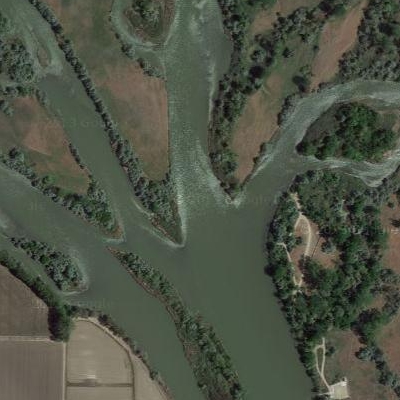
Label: dRiverLake